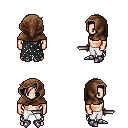
a pixel art fantasy rpg character, male body template, human, light skin, black tattered cape, white pants, white blonde pixie cut hairstyle, cloth hood, metal boots, dagger, four views (front, back, left, right), 2x2 character sprite sheet, small pixel art, hard edges, no anti-aliasing